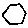
Label: hexagon